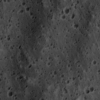
Label: not_dusty